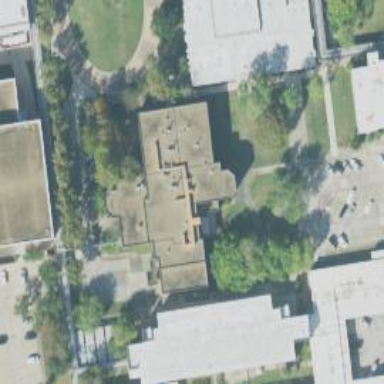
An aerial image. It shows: College building.